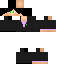
A male human skin with dark skin, wearing brown long hair dressed in a black suit and black pants, featuring a closed mouth.